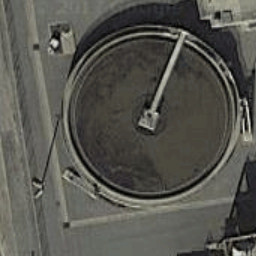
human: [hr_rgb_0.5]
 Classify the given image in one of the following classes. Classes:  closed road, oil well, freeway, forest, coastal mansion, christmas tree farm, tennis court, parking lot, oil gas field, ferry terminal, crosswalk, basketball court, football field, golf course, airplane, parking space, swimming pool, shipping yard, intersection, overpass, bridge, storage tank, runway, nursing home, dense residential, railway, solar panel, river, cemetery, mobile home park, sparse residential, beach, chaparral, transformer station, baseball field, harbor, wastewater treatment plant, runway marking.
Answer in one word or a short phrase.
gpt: wastewater treatment plant